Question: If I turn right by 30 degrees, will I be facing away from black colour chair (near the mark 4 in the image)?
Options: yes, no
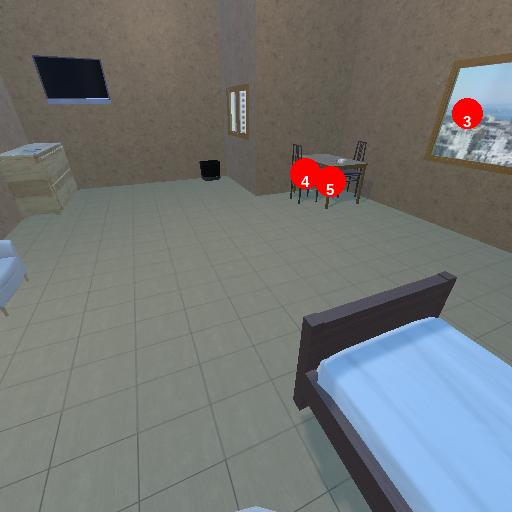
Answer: yes